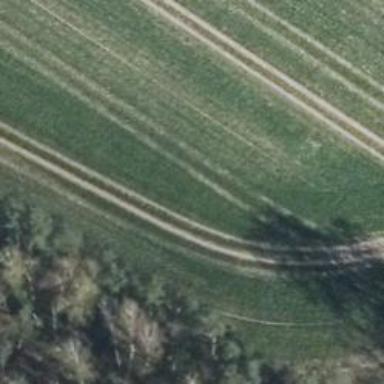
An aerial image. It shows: Track with very rough surface.